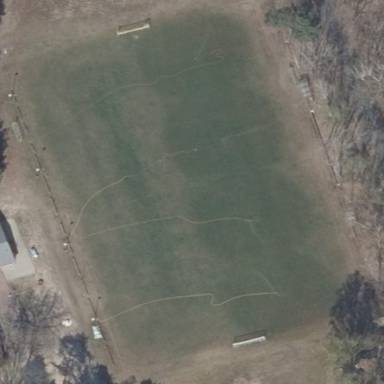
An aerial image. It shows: Soccer pitch for leisureland activities.